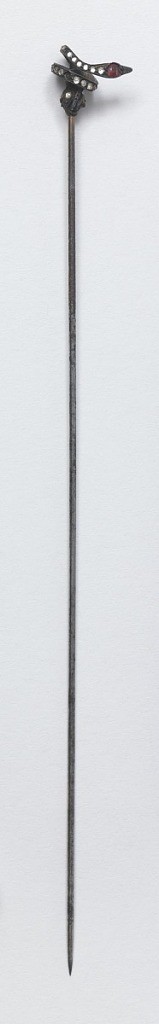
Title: Hat pin
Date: late 19th century
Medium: Silver, imitation stone
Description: The head of pin represents a coiled snake with red eyes and body set with brilliants.